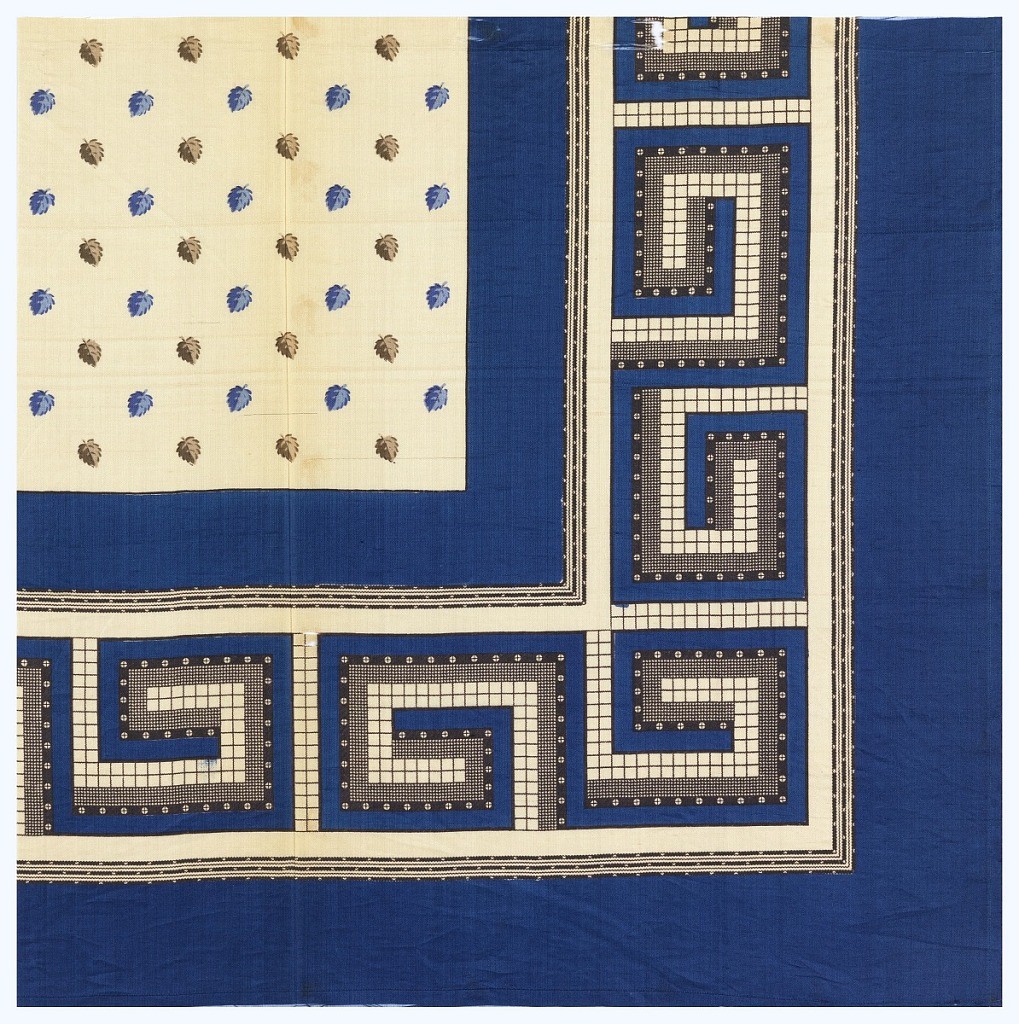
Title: Scarf sample
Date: mid-19th century
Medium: silk Technique: printed on plain weave
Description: Quarter of printed scarf used for sample in two shades of blue, two shades of brown, and black. In the field is a pattern of small leaves and the border shows geometric key design.